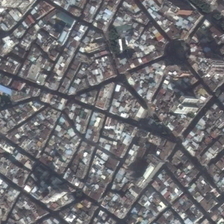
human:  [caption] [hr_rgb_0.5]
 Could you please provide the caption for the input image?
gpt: many buildings are in a dense residential area .

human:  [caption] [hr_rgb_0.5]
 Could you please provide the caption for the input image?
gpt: many buildings are in a dense residential area .

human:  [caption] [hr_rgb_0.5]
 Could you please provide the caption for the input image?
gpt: many buildings are in a dense residential area .

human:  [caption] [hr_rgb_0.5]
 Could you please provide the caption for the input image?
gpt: many buildings are in a dense residential area .

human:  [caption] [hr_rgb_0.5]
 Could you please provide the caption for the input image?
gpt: many buildings are in a dense residential area .